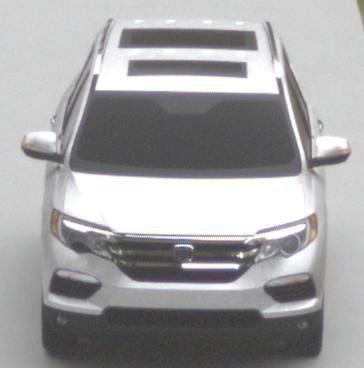
Make: Honda
Model: Pilot
Detailed model: 3
Model produced from: 2015
Model produced until: 2022
Doors: 5
Color: white
Road condition: dry road
Daytime: midday
Contrast: low contrast